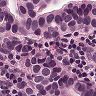
Metastatic tissue present: yes